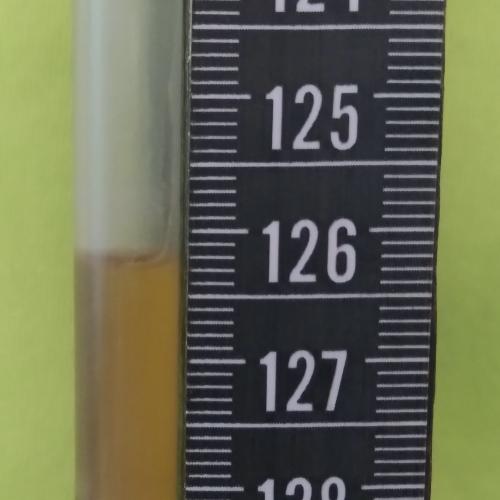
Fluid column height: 126.2 cm